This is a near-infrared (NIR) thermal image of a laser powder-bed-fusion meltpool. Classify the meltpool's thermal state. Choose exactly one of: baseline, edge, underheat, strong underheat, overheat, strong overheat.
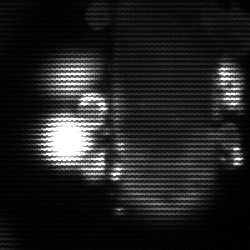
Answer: strong underheat